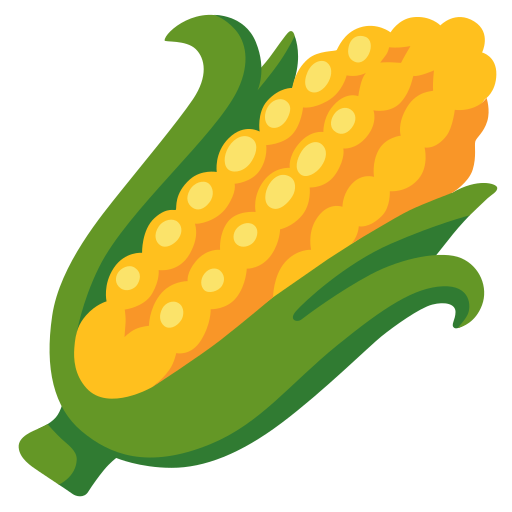
Emoji: 🌽